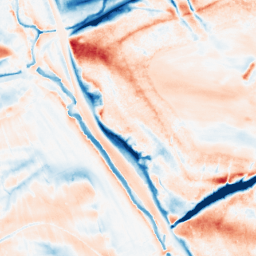
Category: classical
Decomposition family: gaussian_anisotropic
Decomposition parameters: sigma_x: 2
sigma_y: 10
Upsampling method: linear_exact
Upsampling parameters: scale: 4
Upsampling scale: 4